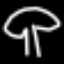
Label: mushroom